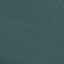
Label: SeaLake